A time-domain waveform of one vibration snapshot from a rolling-element bearing is shown. Classify the bearing condition as one of: normal, inner_race, outer_race, ball.
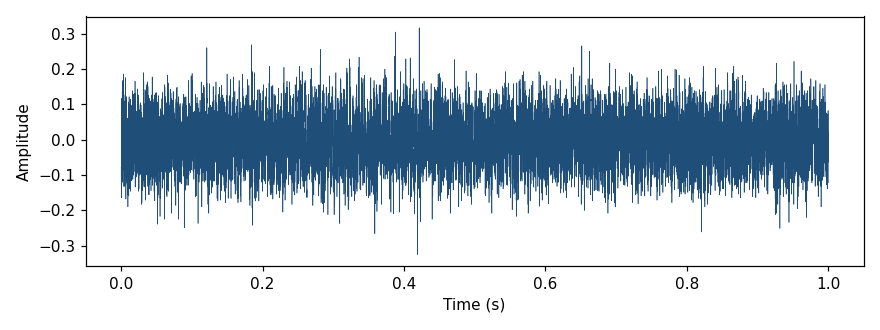
Answer: normal